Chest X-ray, AP view. Patient: 59 years old, sex M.
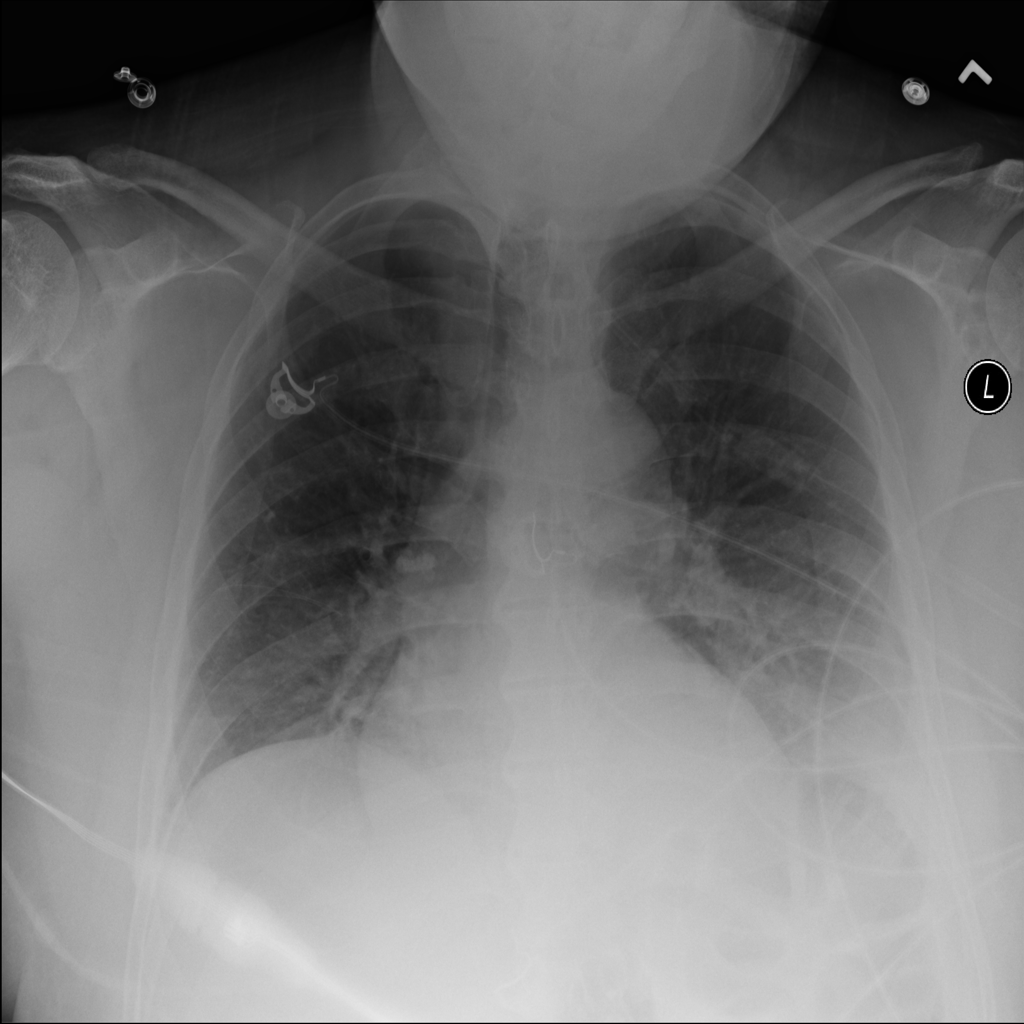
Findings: Consolidation